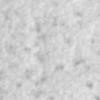
Label: no_change